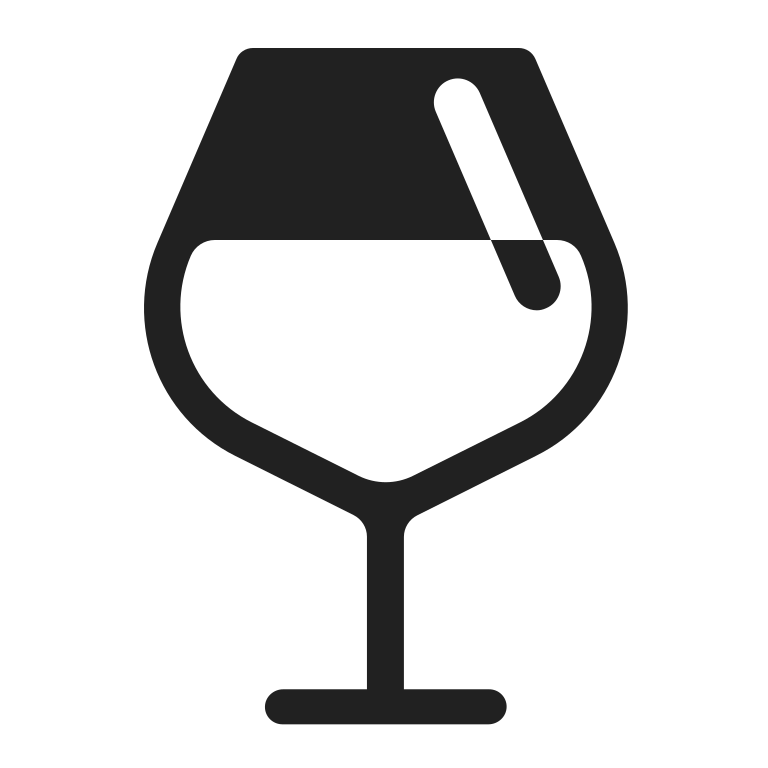
wine glass high contrast